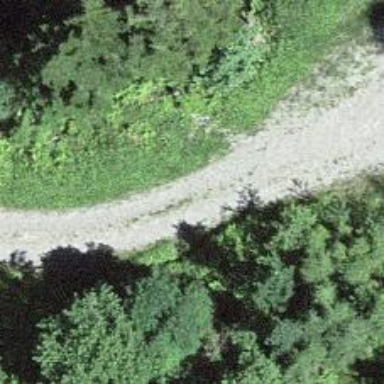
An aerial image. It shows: Dirt track road with grade 3 tracktype.